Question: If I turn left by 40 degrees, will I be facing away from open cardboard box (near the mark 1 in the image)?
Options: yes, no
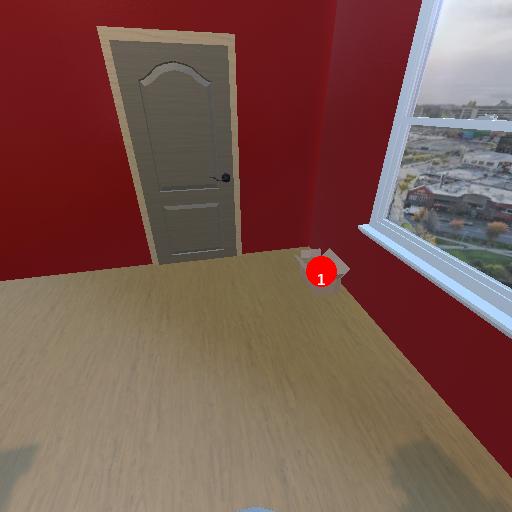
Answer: yes